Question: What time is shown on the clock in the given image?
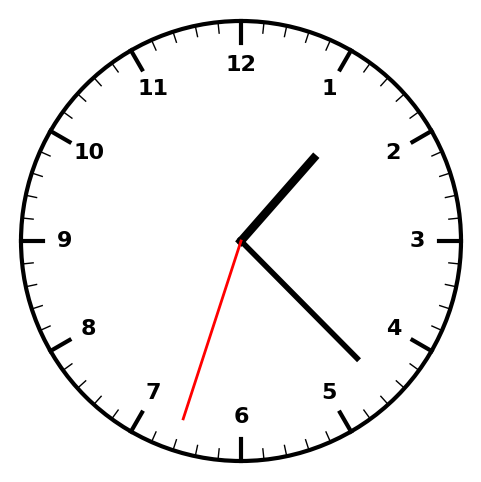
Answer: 01:22:33